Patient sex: F
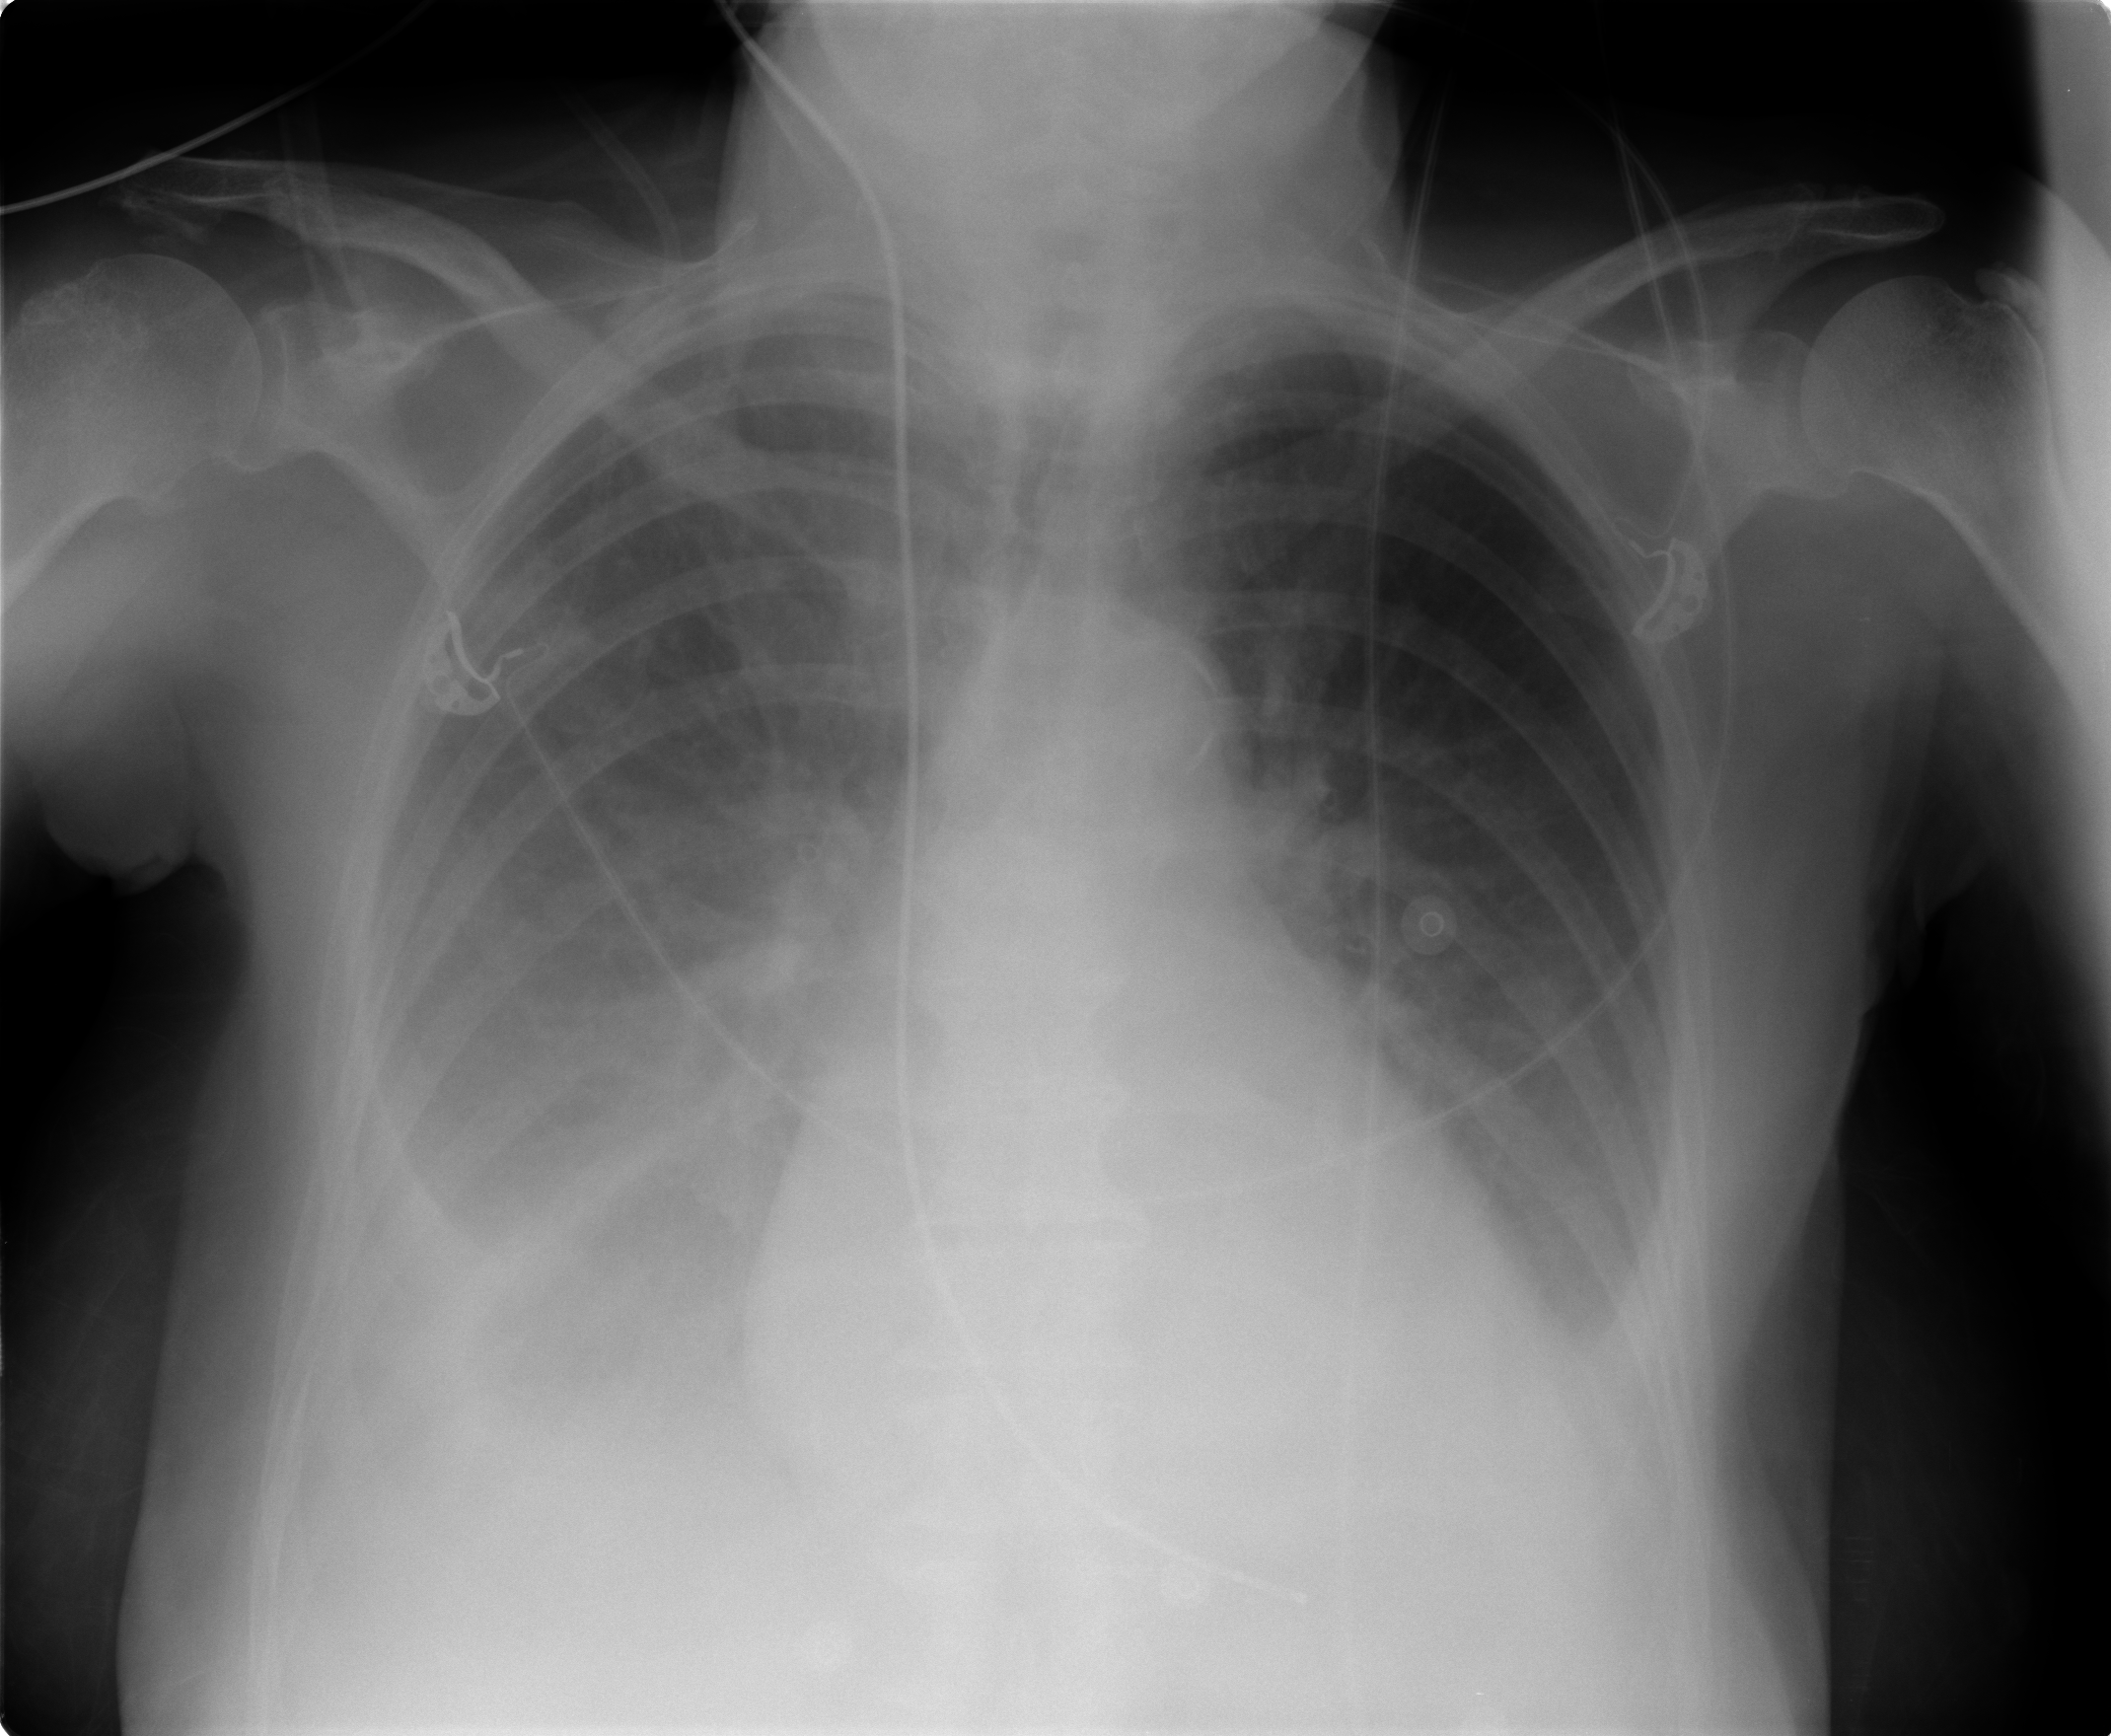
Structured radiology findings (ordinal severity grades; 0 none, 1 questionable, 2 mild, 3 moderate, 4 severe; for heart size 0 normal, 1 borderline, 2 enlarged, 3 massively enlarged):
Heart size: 2
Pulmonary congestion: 2
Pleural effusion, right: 3
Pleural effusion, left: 2
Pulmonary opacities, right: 0
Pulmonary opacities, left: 0
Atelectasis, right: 2
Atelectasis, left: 0